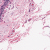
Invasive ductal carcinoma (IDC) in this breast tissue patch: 0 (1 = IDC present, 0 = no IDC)